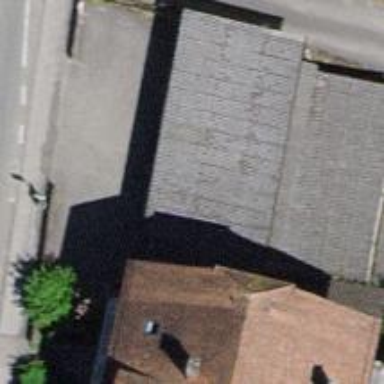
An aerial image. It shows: Group of garages.